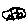
Label: car